Question: I <URL> with some 40 items as separate lines. Now, I need to add the functionality of turning on/off or highlighting any of these via legend/menu/dropdown list.
Normally, when the legend is turned on, I can click on any item and turn it on/off there. However, the very long legend really skews (the beauty of) my graph. Is there any way to achieve the same thing (turning on/off) with a drop-down menu? That could be visually much more attractive.
Otherwise, last resort, a simple button "turn on/off" legend need to suffice then (like <URL>.

'''
// turn legend on/off with HTML button
function(chart){
$('#updateLegend').click(function (e) {
var legend = chart.legend;
if(legend.display) {
legend.group.hide();
legend.box.hide();
legend.display = false;
} else {
legend.group.show();
legend.box.show();
legend.display = true;
}
});
}
'''
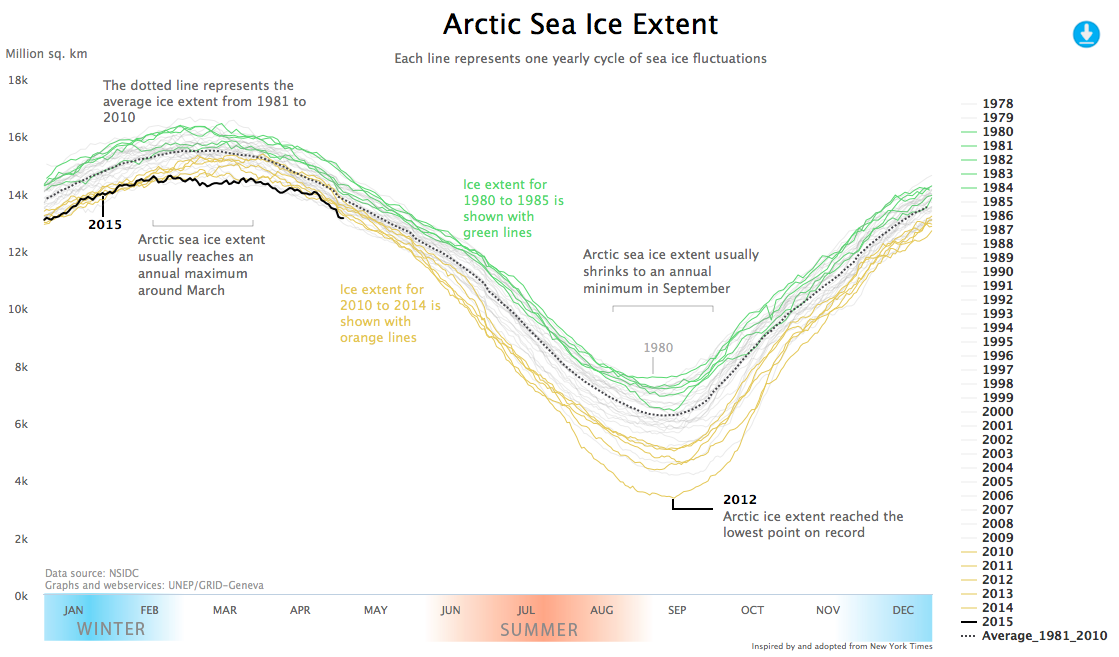
Answer: You can prepare dynamic dropdown legend, based on series. Only what you need is loop over each of serie and push as option to select. Then add event change, where you show/hide serie.
'''
var $customLegend = $('#customLegend').append('<select id="customSelect"></select>').find('select'),
$option,
serie;
$customLegend.append('<option>Select serie</option>');
$.each(chart.series, function(i, serie){
$customLegend.append('<option>' + serie.name + '</option>');
});
$customLegend.change(function(){
$option = $(this).val();
serie = chart.get($option);
if(serie.visible) {
serie.hide();
} else {
serie.show();
}
});
'''
Example: <URL>